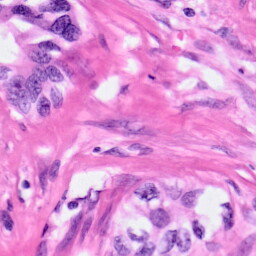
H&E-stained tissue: Pancreatic